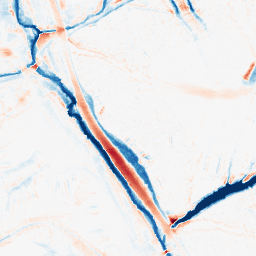
Category: morphological
Decomposition family: morphological
Decomposition parameters: operation: average
size: 10
Upsampling method: quintic
Upsampling parameters: scale: 4
Upsampling scale: 4